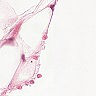
Metastatic tissue present: no